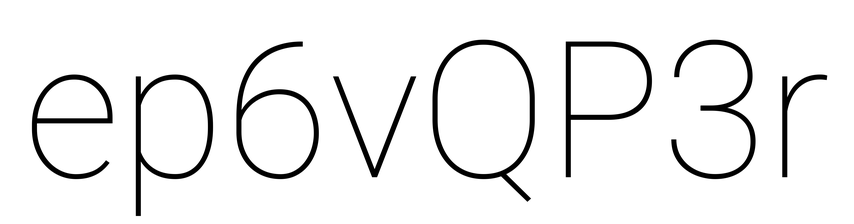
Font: Roboto_Thin